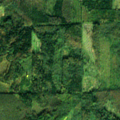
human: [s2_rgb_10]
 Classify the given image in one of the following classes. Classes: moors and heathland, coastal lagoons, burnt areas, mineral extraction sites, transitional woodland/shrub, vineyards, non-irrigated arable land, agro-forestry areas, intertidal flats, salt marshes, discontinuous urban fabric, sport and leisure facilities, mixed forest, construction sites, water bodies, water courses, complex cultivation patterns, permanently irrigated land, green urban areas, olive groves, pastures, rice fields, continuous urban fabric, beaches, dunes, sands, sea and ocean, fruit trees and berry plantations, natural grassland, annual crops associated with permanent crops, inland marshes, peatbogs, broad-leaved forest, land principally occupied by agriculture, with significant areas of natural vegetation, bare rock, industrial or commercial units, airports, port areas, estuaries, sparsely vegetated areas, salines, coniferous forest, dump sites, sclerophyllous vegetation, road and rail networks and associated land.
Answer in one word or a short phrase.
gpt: broad-leaved forest, mixed forest, transitional woodland/shrub